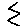
Label: zigzag